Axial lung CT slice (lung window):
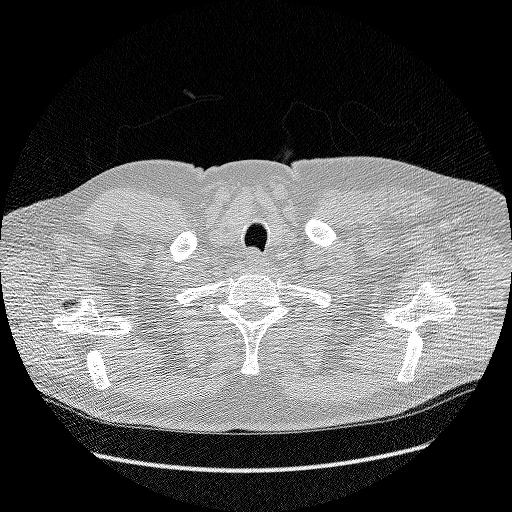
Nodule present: no